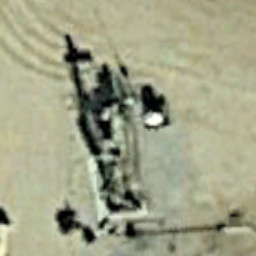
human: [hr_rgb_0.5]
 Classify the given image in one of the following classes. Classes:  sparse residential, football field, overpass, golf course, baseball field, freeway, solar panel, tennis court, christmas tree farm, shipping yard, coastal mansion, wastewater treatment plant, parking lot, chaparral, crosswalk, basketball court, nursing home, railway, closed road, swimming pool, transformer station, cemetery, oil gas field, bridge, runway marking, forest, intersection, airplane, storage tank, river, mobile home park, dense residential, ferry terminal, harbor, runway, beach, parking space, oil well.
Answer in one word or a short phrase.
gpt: oil well